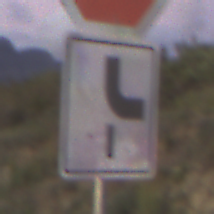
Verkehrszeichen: VerlaufVorfahrtsstrasse10
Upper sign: Stop
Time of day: Dawn
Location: Outdoor (RoadRail)
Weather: Clear
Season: NotSpecified
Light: Natural